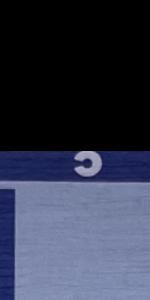
Label: Empty